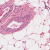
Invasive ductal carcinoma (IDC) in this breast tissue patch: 0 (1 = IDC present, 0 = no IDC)